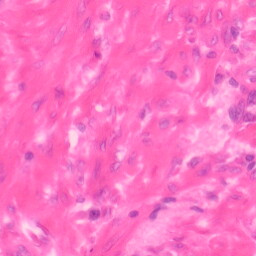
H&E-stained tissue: Colon